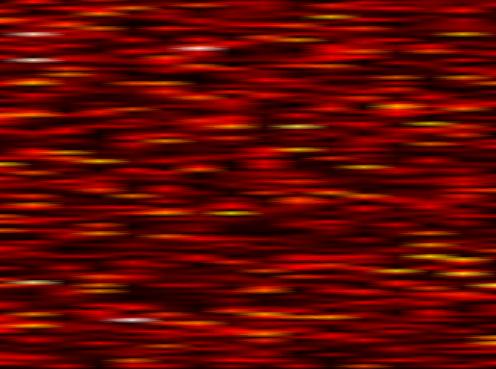
Label: OFDM